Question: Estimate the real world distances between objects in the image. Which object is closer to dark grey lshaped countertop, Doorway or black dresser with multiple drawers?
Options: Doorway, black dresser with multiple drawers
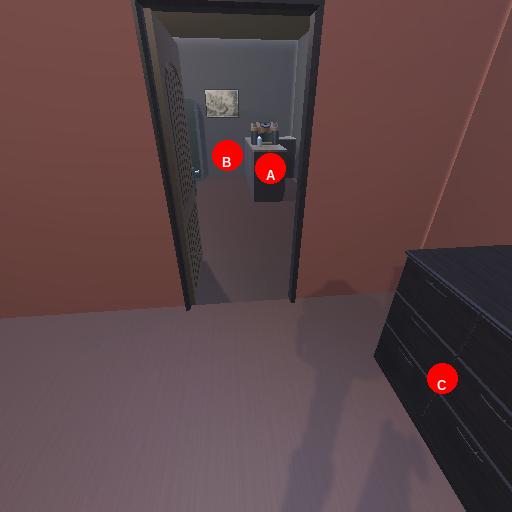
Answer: Doorway